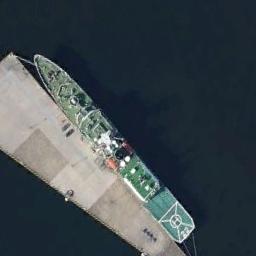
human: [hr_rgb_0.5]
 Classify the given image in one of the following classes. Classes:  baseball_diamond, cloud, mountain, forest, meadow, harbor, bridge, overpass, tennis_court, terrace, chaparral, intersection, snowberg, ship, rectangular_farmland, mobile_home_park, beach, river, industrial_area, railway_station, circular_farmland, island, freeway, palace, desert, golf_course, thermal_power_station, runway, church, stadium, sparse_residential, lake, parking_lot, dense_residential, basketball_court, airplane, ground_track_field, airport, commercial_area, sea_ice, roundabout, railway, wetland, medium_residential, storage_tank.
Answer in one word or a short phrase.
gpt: ship